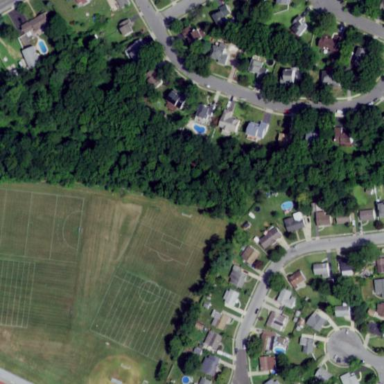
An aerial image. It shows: Soccer pitch for leisureland activities.